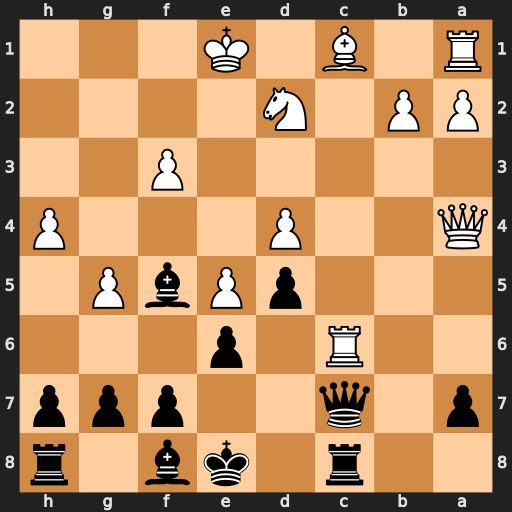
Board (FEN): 2r1kb1r/p1q2ppp/2R1p3/3pPbP1/Q2P3P/5P2/PP1N4/R1B1K3
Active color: b
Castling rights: Qk
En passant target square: -
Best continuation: Qxc6 Qxc6+ Rxc6